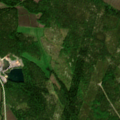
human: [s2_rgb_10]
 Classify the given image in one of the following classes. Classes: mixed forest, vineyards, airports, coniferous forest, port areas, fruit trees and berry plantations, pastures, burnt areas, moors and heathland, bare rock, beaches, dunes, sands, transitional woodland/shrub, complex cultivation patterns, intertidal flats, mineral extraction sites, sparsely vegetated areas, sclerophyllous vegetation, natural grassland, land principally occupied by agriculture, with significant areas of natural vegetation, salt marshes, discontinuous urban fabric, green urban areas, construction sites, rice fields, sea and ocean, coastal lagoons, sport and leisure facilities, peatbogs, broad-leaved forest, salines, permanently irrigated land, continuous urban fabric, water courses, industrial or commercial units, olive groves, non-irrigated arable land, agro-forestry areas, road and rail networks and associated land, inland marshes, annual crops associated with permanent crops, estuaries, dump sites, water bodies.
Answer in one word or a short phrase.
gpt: non-irrigated arable land, land principally occupied by agriculture, with significant areas of natural vegetation, coniferous forest, mixed forest